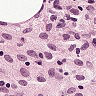
Metastatic tissue present: no